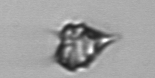
Label: Protoperidinium